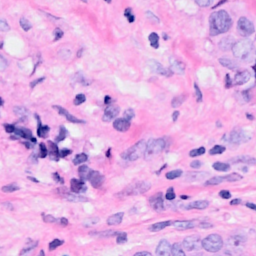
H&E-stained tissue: Breast